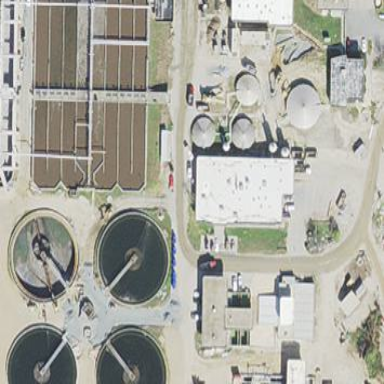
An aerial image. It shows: View of wastewater plant.